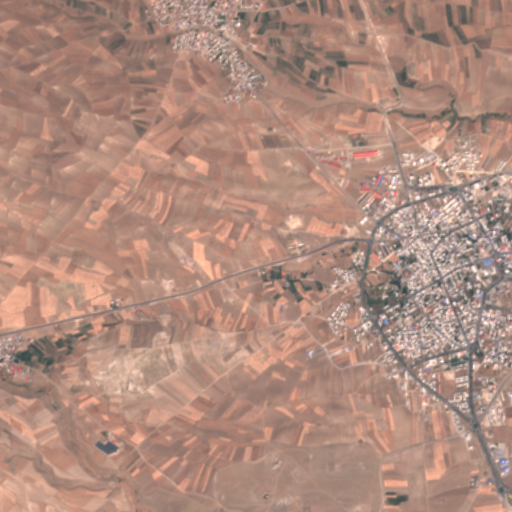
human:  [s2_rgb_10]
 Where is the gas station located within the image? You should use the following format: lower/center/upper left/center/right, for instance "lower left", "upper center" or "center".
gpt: The gas station is located in the lower right of the image.
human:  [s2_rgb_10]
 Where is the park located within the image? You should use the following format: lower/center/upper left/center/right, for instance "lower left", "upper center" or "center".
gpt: The park is located in the right of the image.
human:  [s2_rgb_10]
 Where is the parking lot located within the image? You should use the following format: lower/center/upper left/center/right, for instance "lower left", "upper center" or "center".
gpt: The parking lot is located in the lower right of the image.
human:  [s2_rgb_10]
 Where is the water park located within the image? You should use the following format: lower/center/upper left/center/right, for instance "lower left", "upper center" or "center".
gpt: The water park is located in the lower right of the image.
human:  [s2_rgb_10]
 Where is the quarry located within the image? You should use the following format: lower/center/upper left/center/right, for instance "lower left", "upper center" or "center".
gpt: There is no quarry in the image.